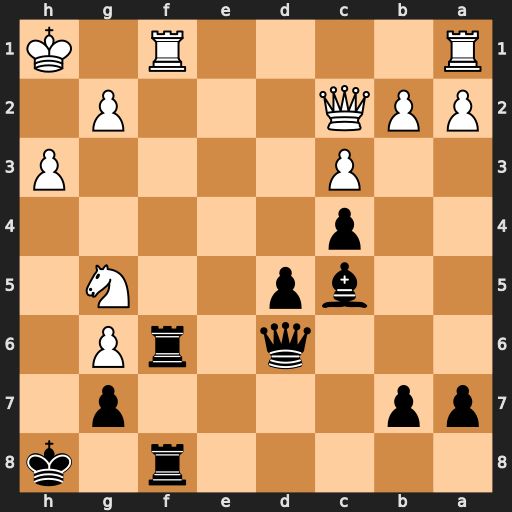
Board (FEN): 5r1k/pp4p1/3q1rP1/2bp2N1/2p5/2P4P/PPQ3P1/R4R1K
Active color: b
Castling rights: -
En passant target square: -
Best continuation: Rxf1+ Rxf1 Rxf1#